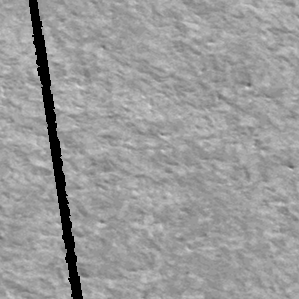
Label: frost